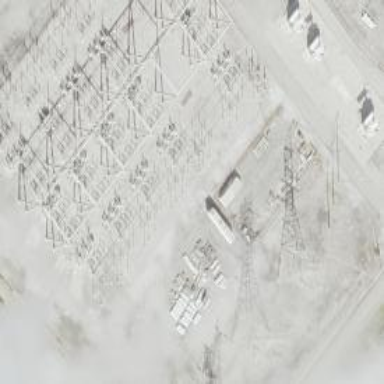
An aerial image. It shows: Switch for power supply.